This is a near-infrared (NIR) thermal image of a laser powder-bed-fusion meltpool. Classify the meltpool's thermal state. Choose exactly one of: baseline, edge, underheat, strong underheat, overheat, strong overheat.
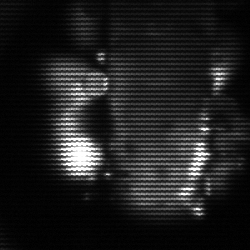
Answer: strong underheat